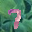
Label: 7